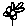
Label: flower